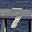
Label: 7